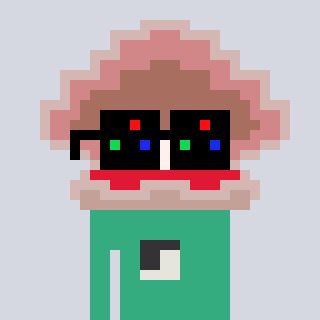
a pixel art character with square black sunglasses, a oyster-shaped head and a teal-colored body on a cool background